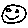
Label: smiley face